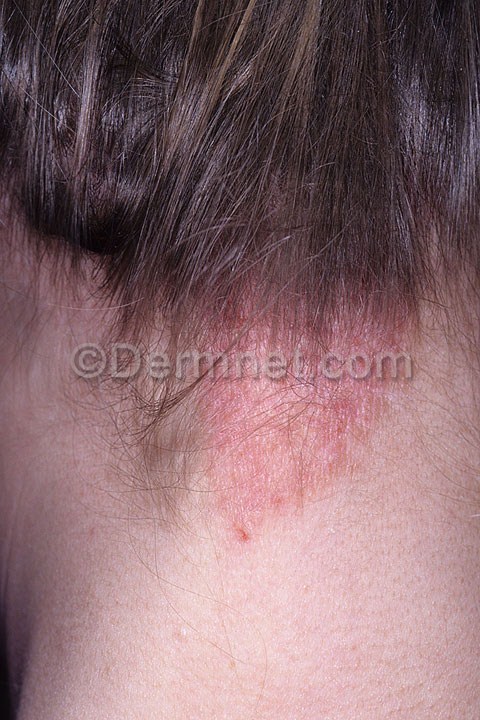
Disease: Eczema Photos